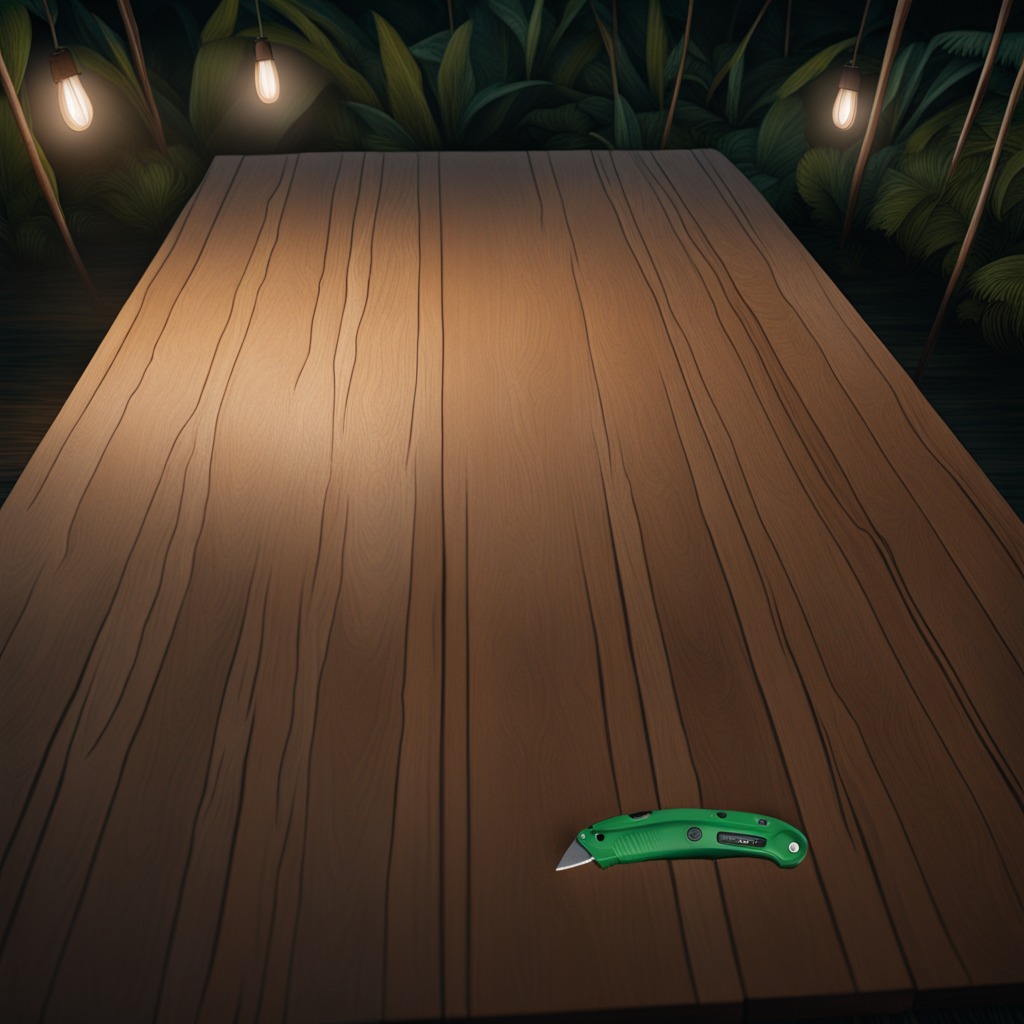
A utility knife is lying on a wooden table inside a jungle field workshop tent at night with soft shadows worn but